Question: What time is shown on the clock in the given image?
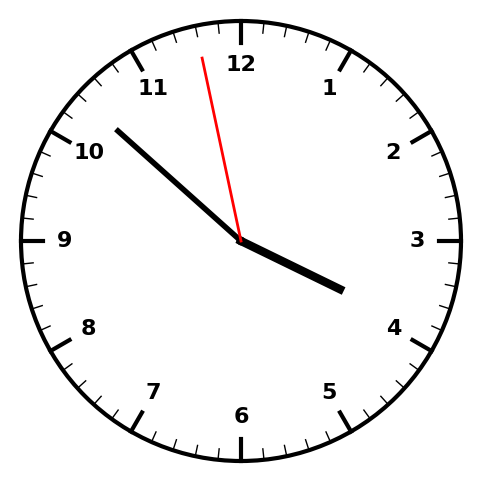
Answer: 03:51:58